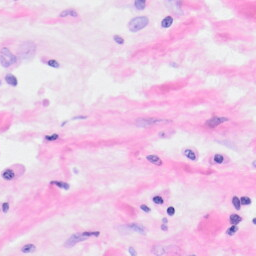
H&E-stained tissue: Kidney